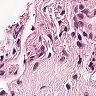
Metastatic tissue present: no